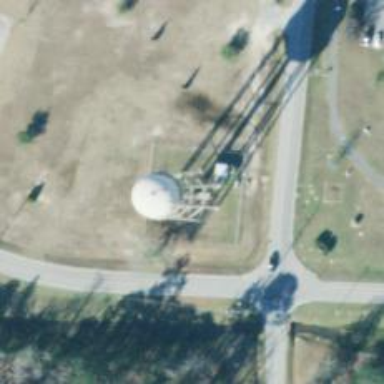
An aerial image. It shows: Water tower that is man-made.